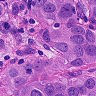
Metastatic tissue present: yes